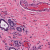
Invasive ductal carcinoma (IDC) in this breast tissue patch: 0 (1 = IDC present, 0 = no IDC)